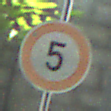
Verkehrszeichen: Geschwindigkeit5
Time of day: Midday
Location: Outdoor (Suburban)
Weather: Clear
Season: NotSpecified
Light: Natural